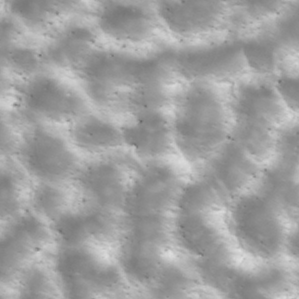
Label: non_frost